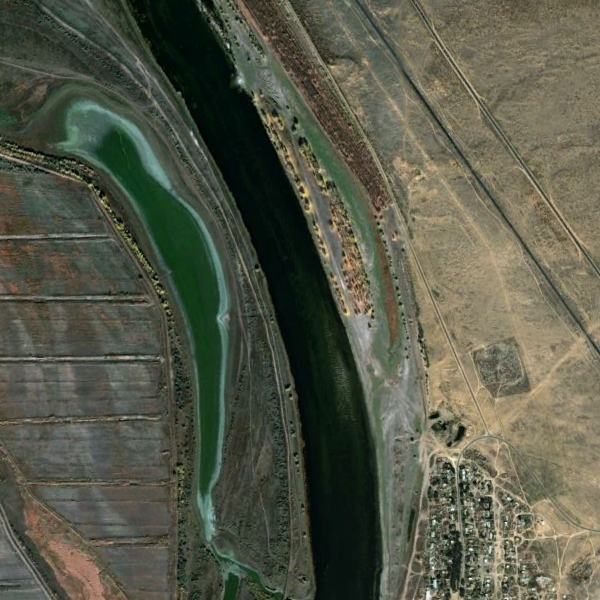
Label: River